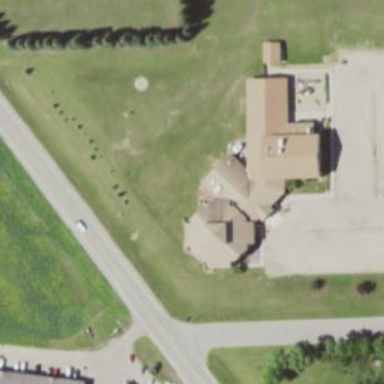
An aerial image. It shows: Beautiful church building.